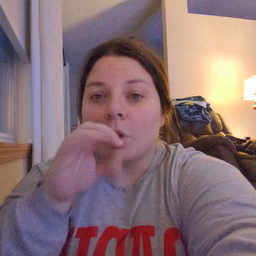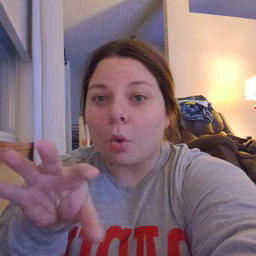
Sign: blow